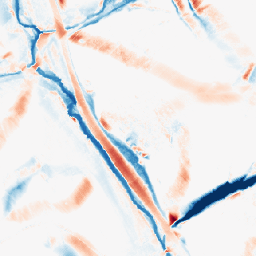
Category: morphological
Decomposition family: morphological_diamond
Decomposition parameters: operation: average
radius: 15
Upsampling method: area
Upsampling parameters: scale: 4
Upsampling scale: 4